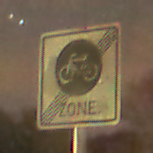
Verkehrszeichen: EndeFahrradzone
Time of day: Night
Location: Outdoor (Suburban)
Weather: Clear
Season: NotSpecified
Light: Artificial